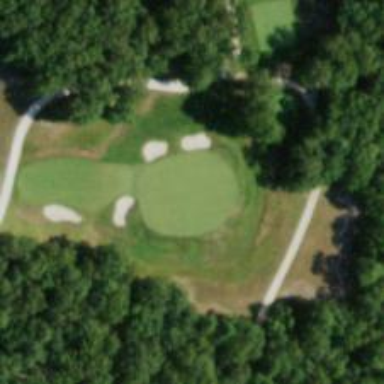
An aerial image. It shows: View of golf hole.